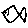
Label: fish